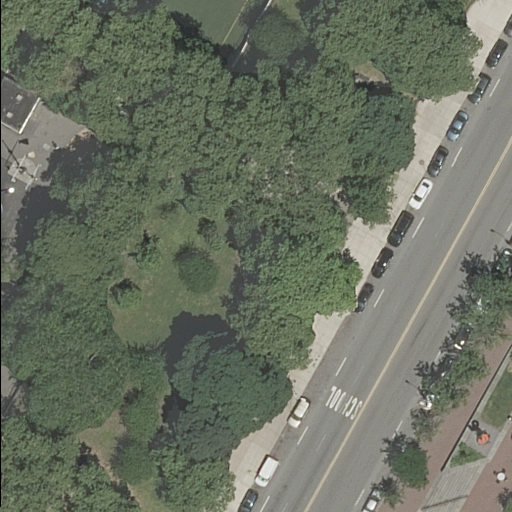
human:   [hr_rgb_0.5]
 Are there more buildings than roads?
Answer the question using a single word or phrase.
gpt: no

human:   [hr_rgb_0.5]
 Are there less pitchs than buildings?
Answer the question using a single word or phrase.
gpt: no

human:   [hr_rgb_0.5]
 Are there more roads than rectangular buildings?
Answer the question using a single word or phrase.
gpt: no

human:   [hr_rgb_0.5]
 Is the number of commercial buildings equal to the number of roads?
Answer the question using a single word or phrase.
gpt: no

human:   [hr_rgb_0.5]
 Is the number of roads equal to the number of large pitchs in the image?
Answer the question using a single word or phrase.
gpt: yes

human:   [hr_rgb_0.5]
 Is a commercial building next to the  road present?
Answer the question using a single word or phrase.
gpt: no

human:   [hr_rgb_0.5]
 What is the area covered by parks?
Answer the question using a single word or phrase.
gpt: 8921m2

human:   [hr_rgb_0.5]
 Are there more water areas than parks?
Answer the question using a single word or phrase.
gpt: no

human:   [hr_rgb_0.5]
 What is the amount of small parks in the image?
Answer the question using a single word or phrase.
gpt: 0

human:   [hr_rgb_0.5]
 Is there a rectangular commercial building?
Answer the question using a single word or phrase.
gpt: no

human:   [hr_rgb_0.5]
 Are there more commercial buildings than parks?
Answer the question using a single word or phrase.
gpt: no

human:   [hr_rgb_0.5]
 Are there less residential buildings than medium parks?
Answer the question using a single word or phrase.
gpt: no

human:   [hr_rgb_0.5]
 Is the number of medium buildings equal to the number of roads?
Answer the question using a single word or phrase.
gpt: no

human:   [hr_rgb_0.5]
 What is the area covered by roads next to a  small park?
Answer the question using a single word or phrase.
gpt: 0m2

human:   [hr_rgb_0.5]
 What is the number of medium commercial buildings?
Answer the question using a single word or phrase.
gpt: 0

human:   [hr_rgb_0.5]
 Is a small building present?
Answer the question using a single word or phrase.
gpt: yes

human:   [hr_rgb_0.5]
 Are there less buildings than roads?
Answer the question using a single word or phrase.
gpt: no

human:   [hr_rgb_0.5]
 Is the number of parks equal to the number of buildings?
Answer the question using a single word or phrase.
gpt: yes

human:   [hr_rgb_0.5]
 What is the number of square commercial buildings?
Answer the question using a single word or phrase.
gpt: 0

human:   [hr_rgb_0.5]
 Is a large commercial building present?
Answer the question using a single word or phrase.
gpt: no

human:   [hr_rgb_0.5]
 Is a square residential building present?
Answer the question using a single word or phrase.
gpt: no

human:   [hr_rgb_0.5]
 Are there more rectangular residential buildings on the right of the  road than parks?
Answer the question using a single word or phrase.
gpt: no

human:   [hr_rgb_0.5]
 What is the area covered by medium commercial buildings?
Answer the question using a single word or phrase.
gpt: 0m2

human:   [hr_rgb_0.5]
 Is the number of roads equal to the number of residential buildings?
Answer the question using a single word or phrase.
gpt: yes

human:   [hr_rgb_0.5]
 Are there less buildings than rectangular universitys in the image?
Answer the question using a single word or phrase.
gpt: no

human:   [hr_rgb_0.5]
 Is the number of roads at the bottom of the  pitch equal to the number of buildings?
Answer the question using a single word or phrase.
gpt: yes

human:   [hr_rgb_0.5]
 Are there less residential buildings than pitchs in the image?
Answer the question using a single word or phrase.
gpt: no

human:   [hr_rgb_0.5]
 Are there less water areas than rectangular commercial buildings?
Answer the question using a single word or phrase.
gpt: no

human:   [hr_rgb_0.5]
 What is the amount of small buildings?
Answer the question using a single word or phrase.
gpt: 1

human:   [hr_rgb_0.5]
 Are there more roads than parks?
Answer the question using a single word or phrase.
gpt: no

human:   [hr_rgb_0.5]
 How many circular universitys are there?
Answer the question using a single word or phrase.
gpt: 0

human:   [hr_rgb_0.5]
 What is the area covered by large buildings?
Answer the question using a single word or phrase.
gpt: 0m2

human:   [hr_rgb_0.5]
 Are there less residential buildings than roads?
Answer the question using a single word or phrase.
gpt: no

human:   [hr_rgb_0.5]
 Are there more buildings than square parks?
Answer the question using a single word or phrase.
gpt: yes

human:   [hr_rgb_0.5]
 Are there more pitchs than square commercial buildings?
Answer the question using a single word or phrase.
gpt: yes

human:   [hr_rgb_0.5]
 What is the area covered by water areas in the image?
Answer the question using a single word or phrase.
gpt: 0m2